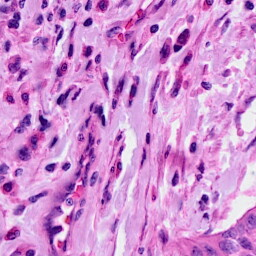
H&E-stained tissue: Cervix